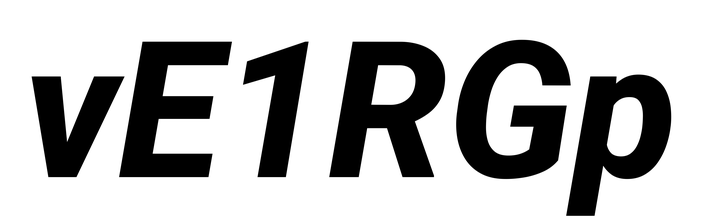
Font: Roboto-Italic_ExtraBold_Italic